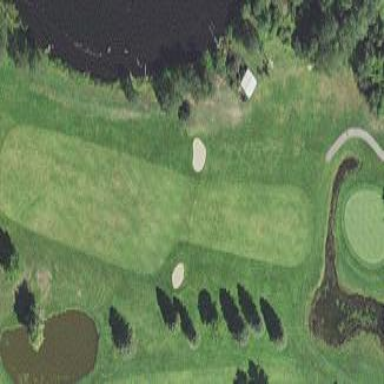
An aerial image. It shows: Golf fairway surrounded by grass.